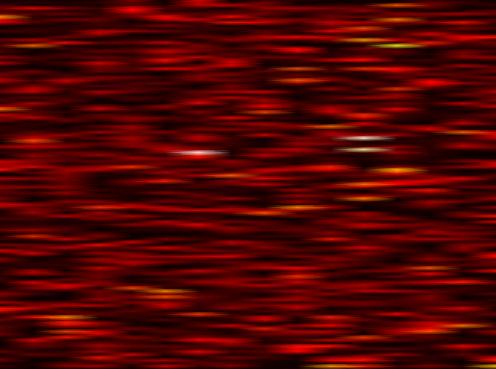
Label: FBMC